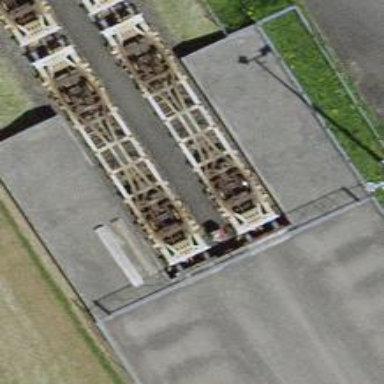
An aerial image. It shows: Railway buffer stop.